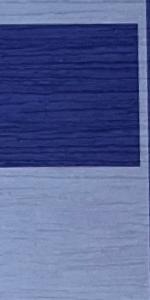
Label: Empty